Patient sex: M
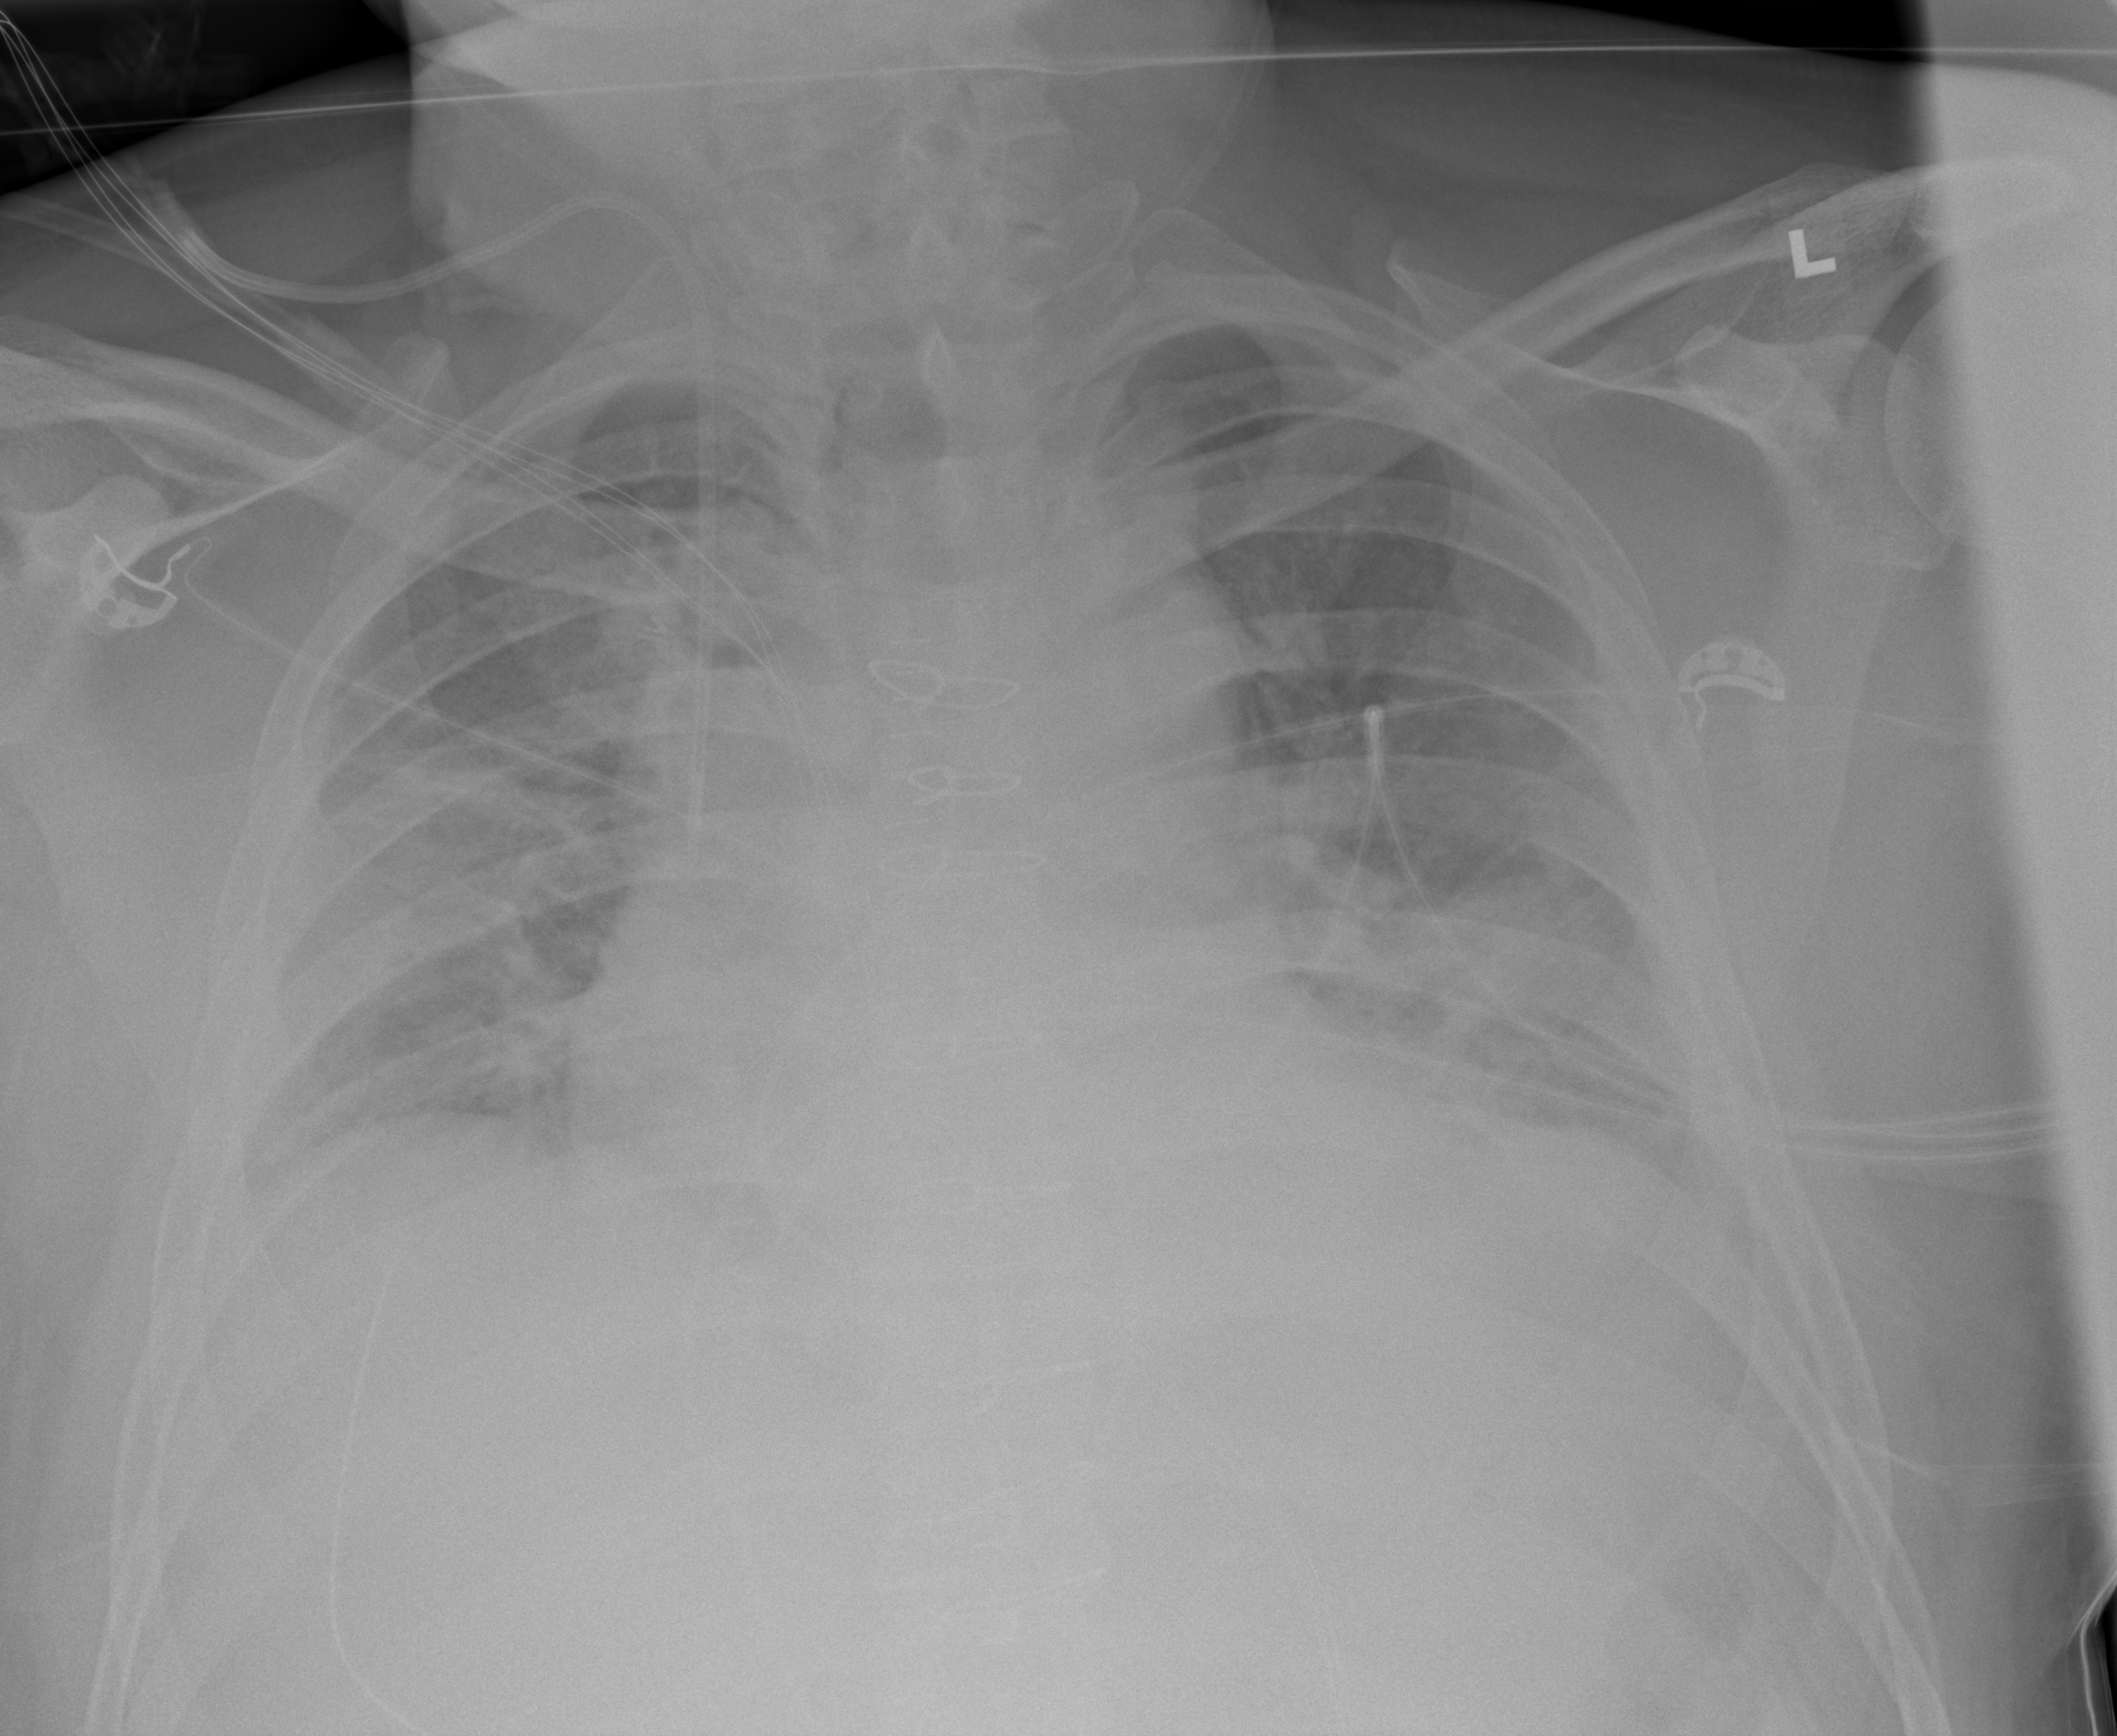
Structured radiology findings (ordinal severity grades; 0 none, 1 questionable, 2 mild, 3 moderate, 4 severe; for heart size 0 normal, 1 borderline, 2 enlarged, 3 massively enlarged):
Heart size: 2
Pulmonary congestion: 2
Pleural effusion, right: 2
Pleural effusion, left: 2
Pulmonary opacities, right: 2
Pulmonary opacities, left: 2
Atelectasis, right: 2
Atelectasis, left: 2